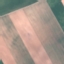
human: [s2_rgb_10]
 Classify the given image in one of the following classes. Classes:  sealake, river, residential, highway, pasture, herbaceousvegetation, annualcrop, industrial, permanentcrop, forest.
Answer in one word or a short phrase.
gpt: AnnualCrop